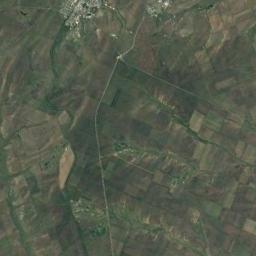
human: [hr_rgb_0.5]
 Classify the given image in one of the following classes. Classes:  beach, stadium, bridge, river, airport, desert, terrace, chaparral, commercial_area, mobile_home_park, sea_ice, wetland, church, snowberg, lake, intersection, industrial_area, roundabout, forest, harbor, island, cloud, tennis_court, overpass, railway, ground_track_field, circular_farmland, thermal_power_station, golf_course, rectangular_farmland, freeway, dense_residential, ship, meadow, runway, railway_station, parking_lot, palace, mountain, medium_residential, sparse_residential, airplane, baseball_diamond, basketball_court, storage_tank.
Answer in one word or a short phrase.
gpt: rectangular_farmland